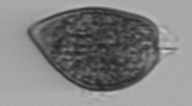
Label: Prorocentrum_micans